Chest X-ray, PA view. Patient: 23 years old, sex M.
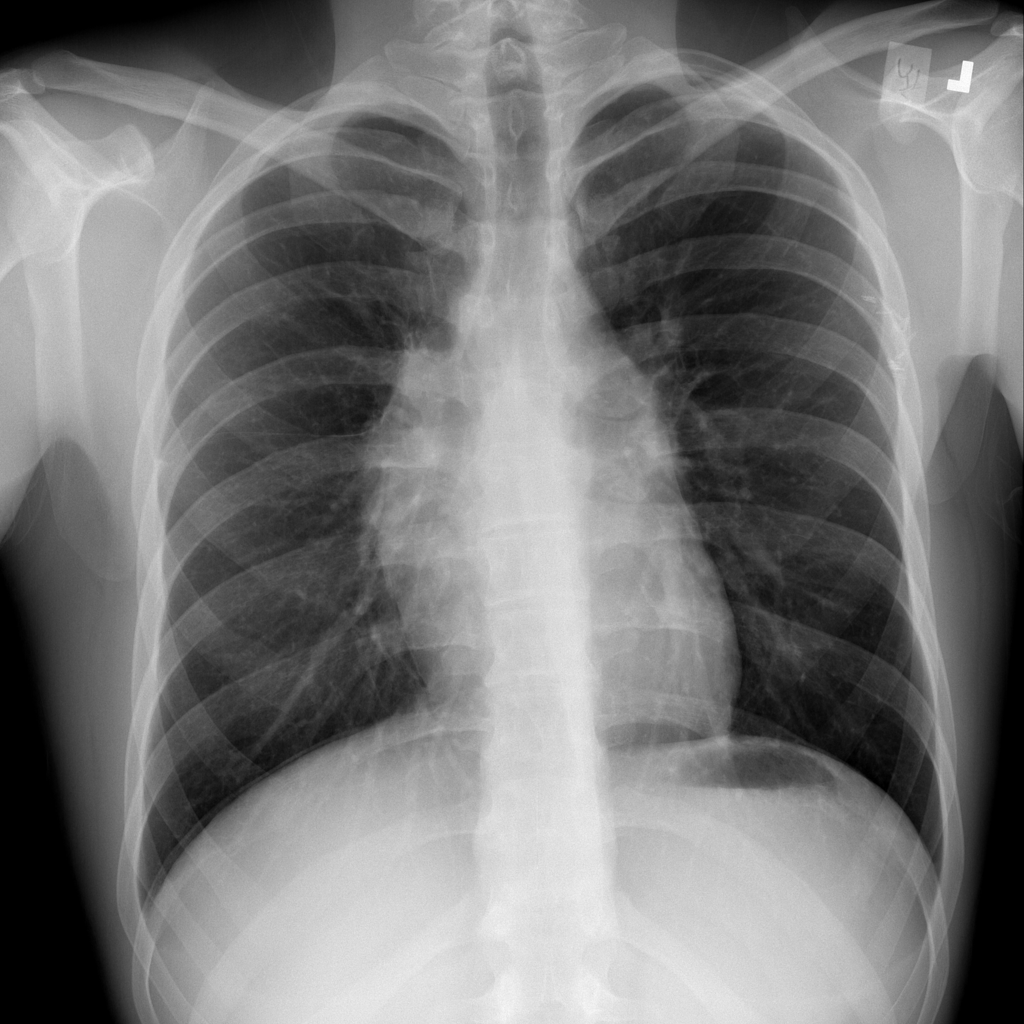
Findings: No Finding